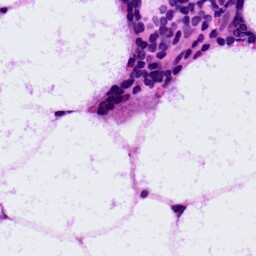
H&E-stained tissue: LymphNode